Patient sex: M
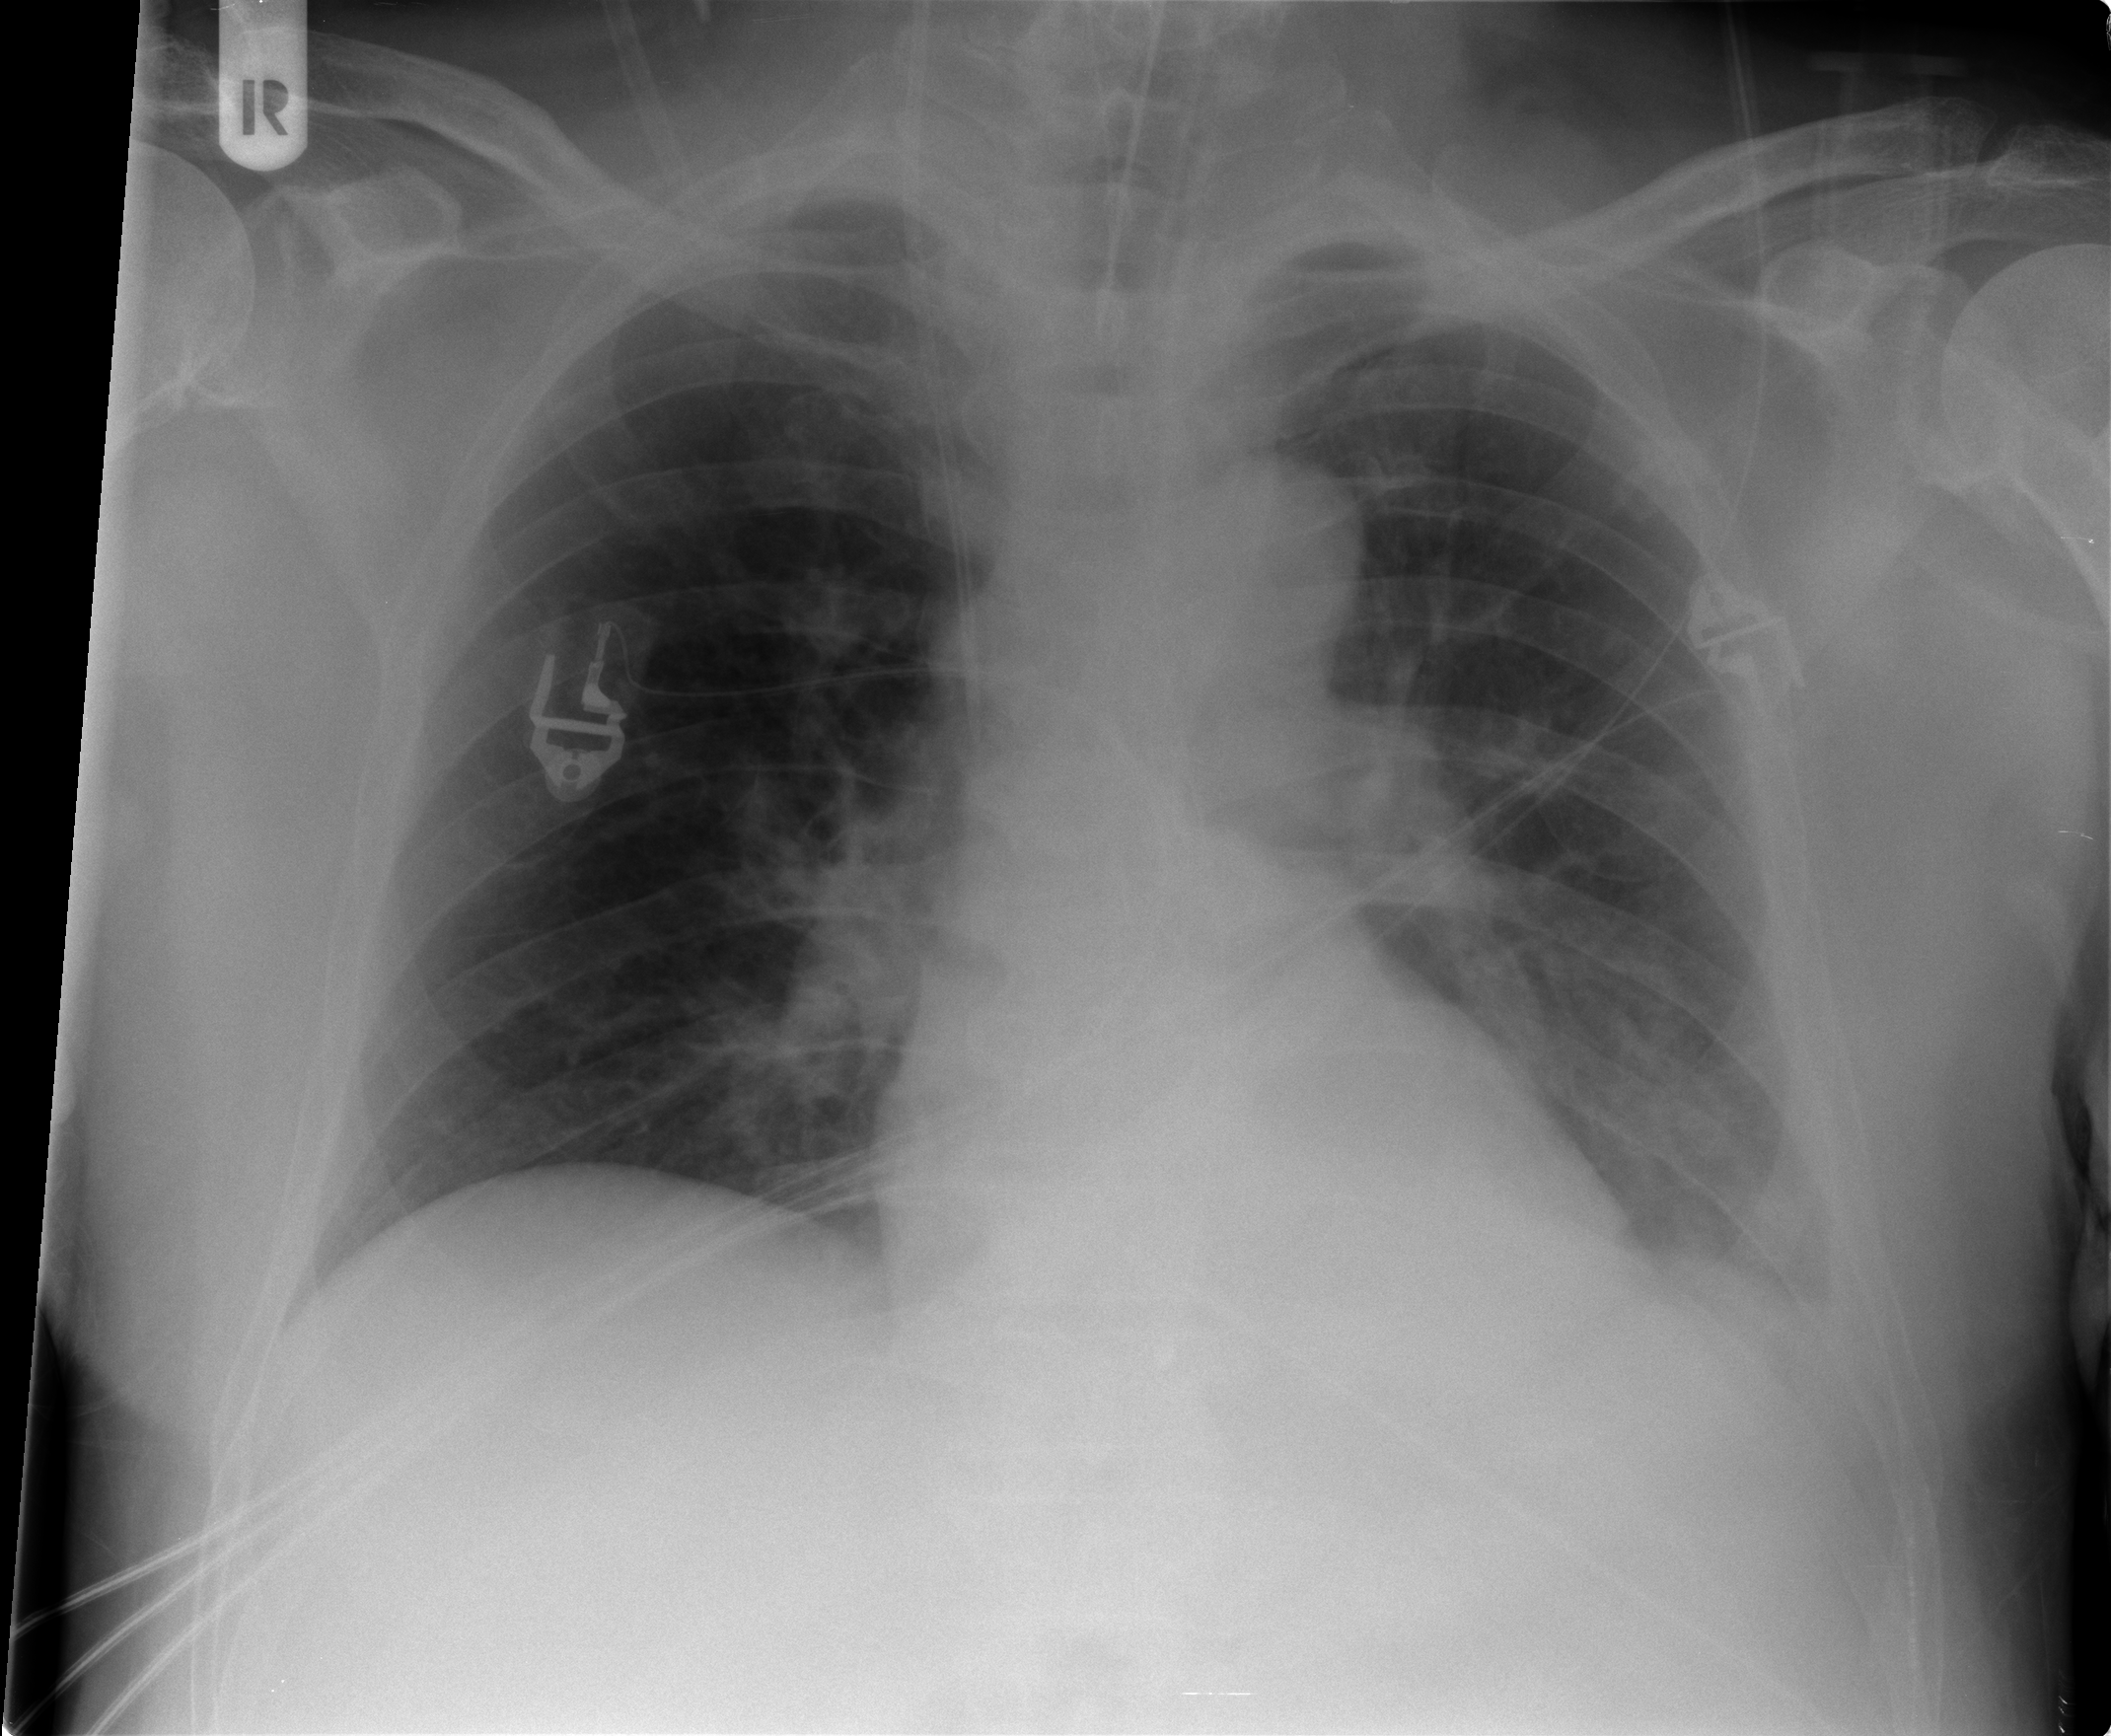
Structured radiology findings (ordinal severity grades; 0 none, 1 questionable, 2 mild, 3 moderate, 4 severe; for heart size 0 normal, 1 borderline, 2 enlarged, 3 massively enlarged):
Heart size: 0
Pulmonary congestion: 0
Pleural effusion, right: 0
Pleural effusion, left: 2
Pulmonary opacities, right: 0
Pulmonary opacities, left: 0
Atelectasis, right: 2
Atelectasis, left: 2